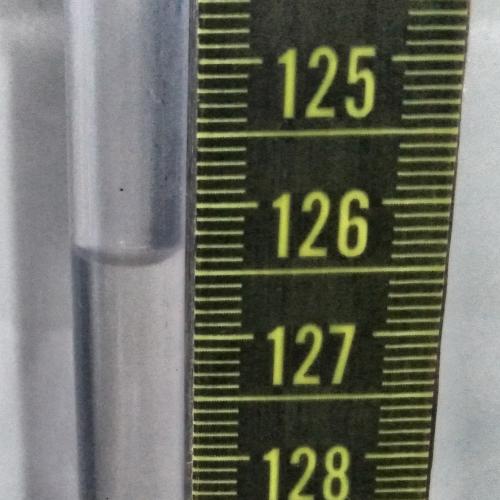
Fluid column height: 126.4 cm